Current action and preconditions to check: path_clear

Your task: For each precondition in the list above, predict whether it will hold at this action.

Consider the current scene as observed from the mobile robot's camera, and analyze the predicted future states of all dynamic agents (e.g., people, animals, vehicles, or any moving entities) within the NEXT SECOND.

IMPORTANT: Only answer "very likely" if you are absolutely certain—based on strong, clear evidence—that a dynamic agent will violate the precondition in the predicted future state. Do NOT answer "very likely" for unlikely, ambiguous, or low-probability risks.

Ask yourself for each precondition: Is there a high probability, with clear and convincing evidence, that the predicted future states of any dynamic agent will interfere with the predicted future state of the currently executing action within the NEXT SECOND, causing that precondition to fail?

Assess the risk level based on these predictions. Use "likely" or "very likely" if motions create a clear risk of interference.

Use "neutral" or "improbable" if agents are nearby but their predicted paths are clearly diverging or non-conflicting.

Failure Risk Categories: "very improbable", "improbable", "neutral", "likely", "very likely"

Answer Format: Output ONLY the probability_of_failure value from these categories: "very improbable", "improbable", "neutral", "likely", "very likely"

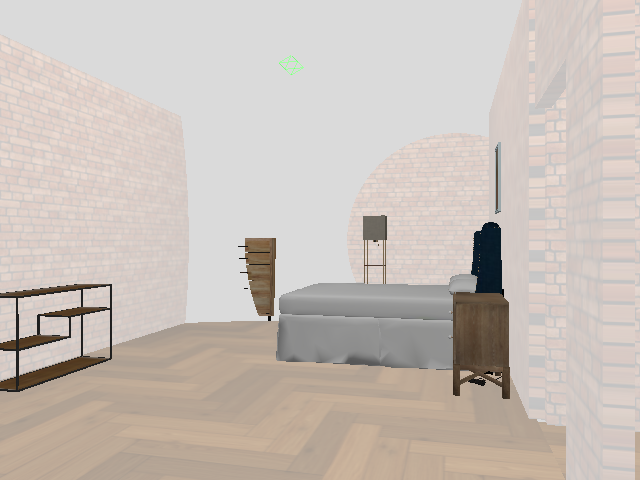

Answer: very improbable